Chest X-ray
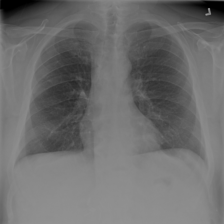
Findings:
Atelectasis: negative
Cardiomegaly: negative
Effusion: negative
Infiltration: negative
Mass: negative
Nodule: negative
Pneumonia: negative
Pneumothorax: negative
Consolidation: negative
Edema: negative
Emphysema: negative
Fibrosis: negative
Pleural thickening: negative
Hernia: negative